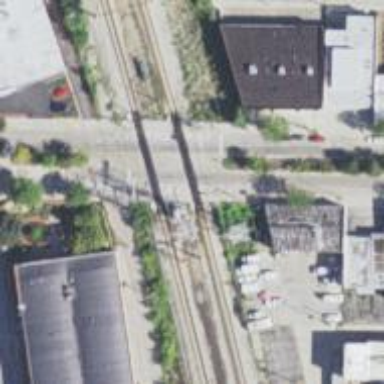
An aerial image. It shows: Railway crossing.